Interaction volume radius: 5 \u00c5
Interaction volume height: 15 \u00c5
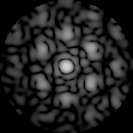
Disorder parameter: 0.417